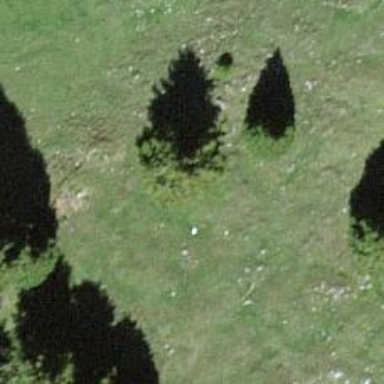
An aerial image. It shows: Needle-leaved tree in nature.